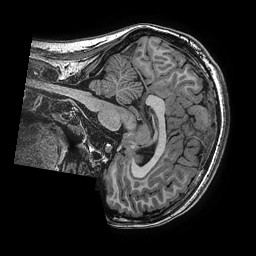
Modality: T1w
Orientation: sagittal
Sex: female
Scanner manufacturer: ge
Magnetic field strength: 3 T
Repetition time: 0.0077 s
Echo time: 0.003436 s